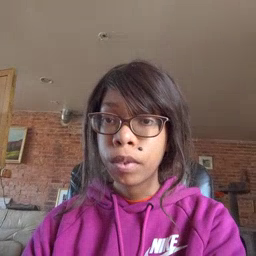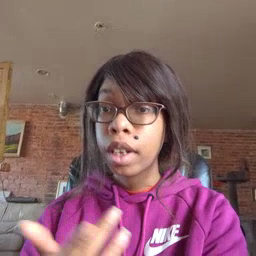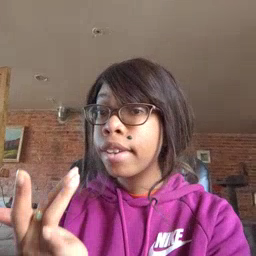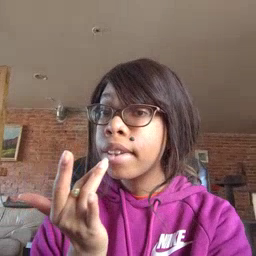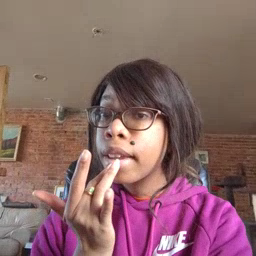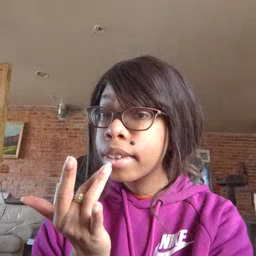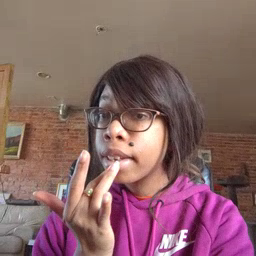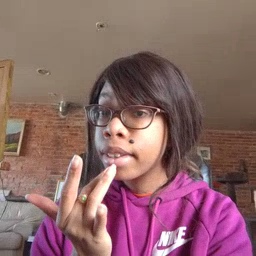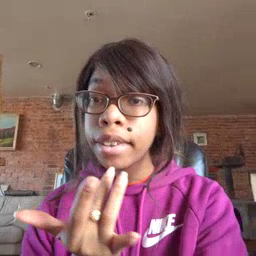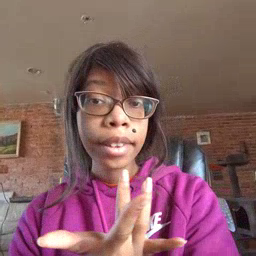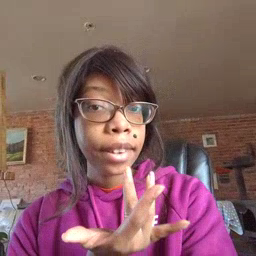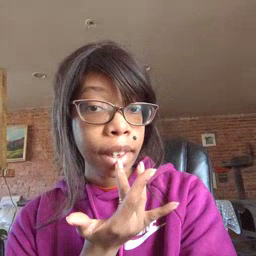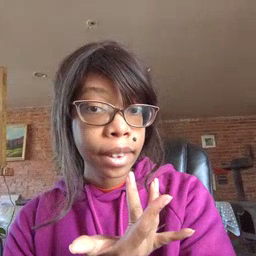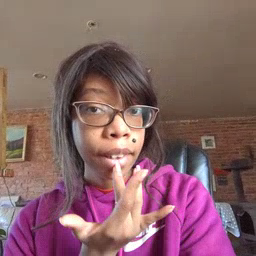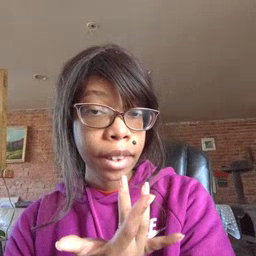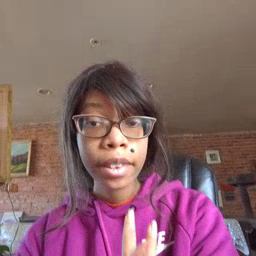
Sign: taste